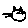
Label: cat